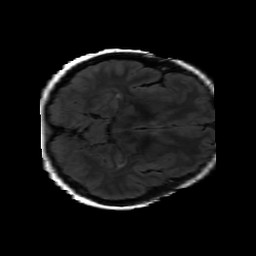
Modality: FLAIR
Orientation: axial
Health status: ill
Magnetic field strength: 3 T